Question: I have install openfire latest version , but i want to hide openfire verson and openfire name from my setup. Is it possible ?

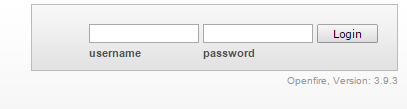
Answer: Yes, it's possible. Openfires Web-UI is based on JSP so the login page is a JSP file which you can edit. Here is a Link to the File on github: <URL>
You have to remove the div on Line 281 - 283.
After this you have to rebuild Openfire. I think this can help you:
<URL>